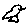
Label: bird